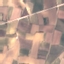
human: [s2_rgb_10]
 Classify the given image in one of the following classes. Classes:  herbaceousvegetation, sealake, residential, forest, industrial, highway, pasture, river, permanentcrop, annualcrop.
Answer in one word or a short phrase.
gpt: PermanentCrop